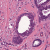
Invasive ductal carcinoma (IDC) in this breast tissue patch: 0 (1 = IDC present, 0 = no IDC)